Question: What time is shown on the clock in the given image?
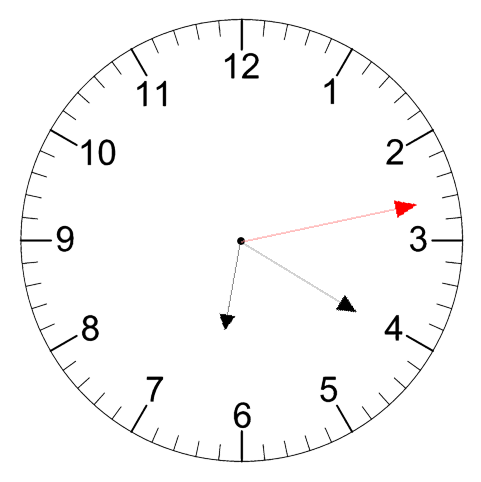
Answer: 06:20:13